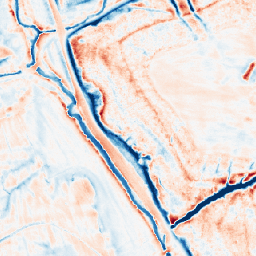
Category: edge_preserving
Decomposition family: anisotropic_diffusion
Decomposition parameters: iterations: 50
kappa: 100
gamma: 0.2
Upsampling method: nearest
Upsampling parameters: scale: 4
Upsampling scale: 4